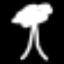
Label: palm tree